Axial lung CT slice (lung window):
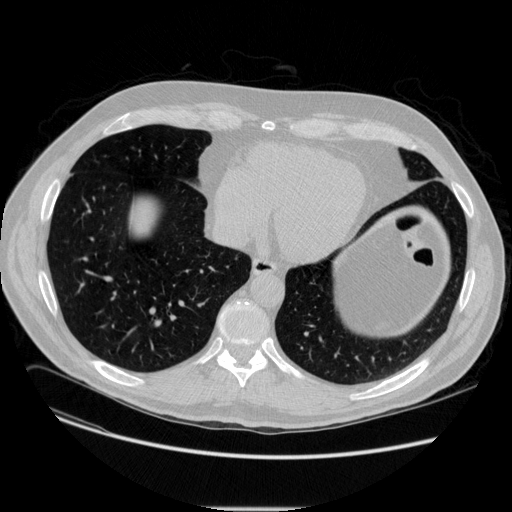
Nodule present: no